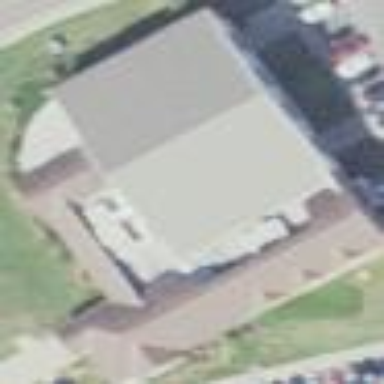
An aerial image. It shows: Building that houses fitness center.